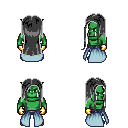
a pixel art fantasy rpg character, male body template, orc, green skin, overskirt, metal pants, gray extra-long hairstyle, gold gloves, brown shoes, four views (front, back, left, right), 2x2 character sprite sheet, small pixel art, hard edges, no anti-aliasing